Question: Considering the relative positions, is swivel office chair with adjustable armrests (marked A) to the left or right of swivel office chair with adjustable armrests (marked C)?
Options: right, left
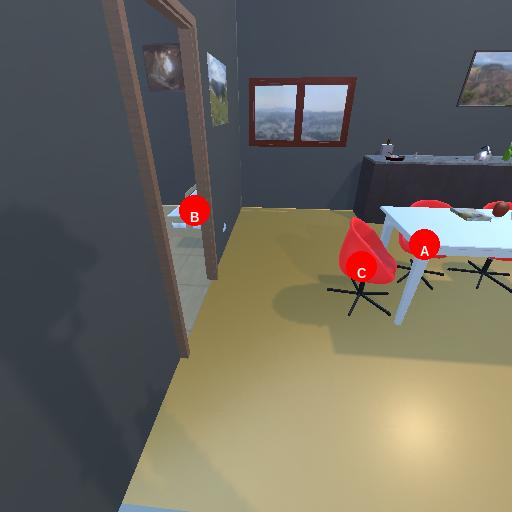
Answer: right